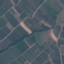
Land use / land cover: PermanentCrop